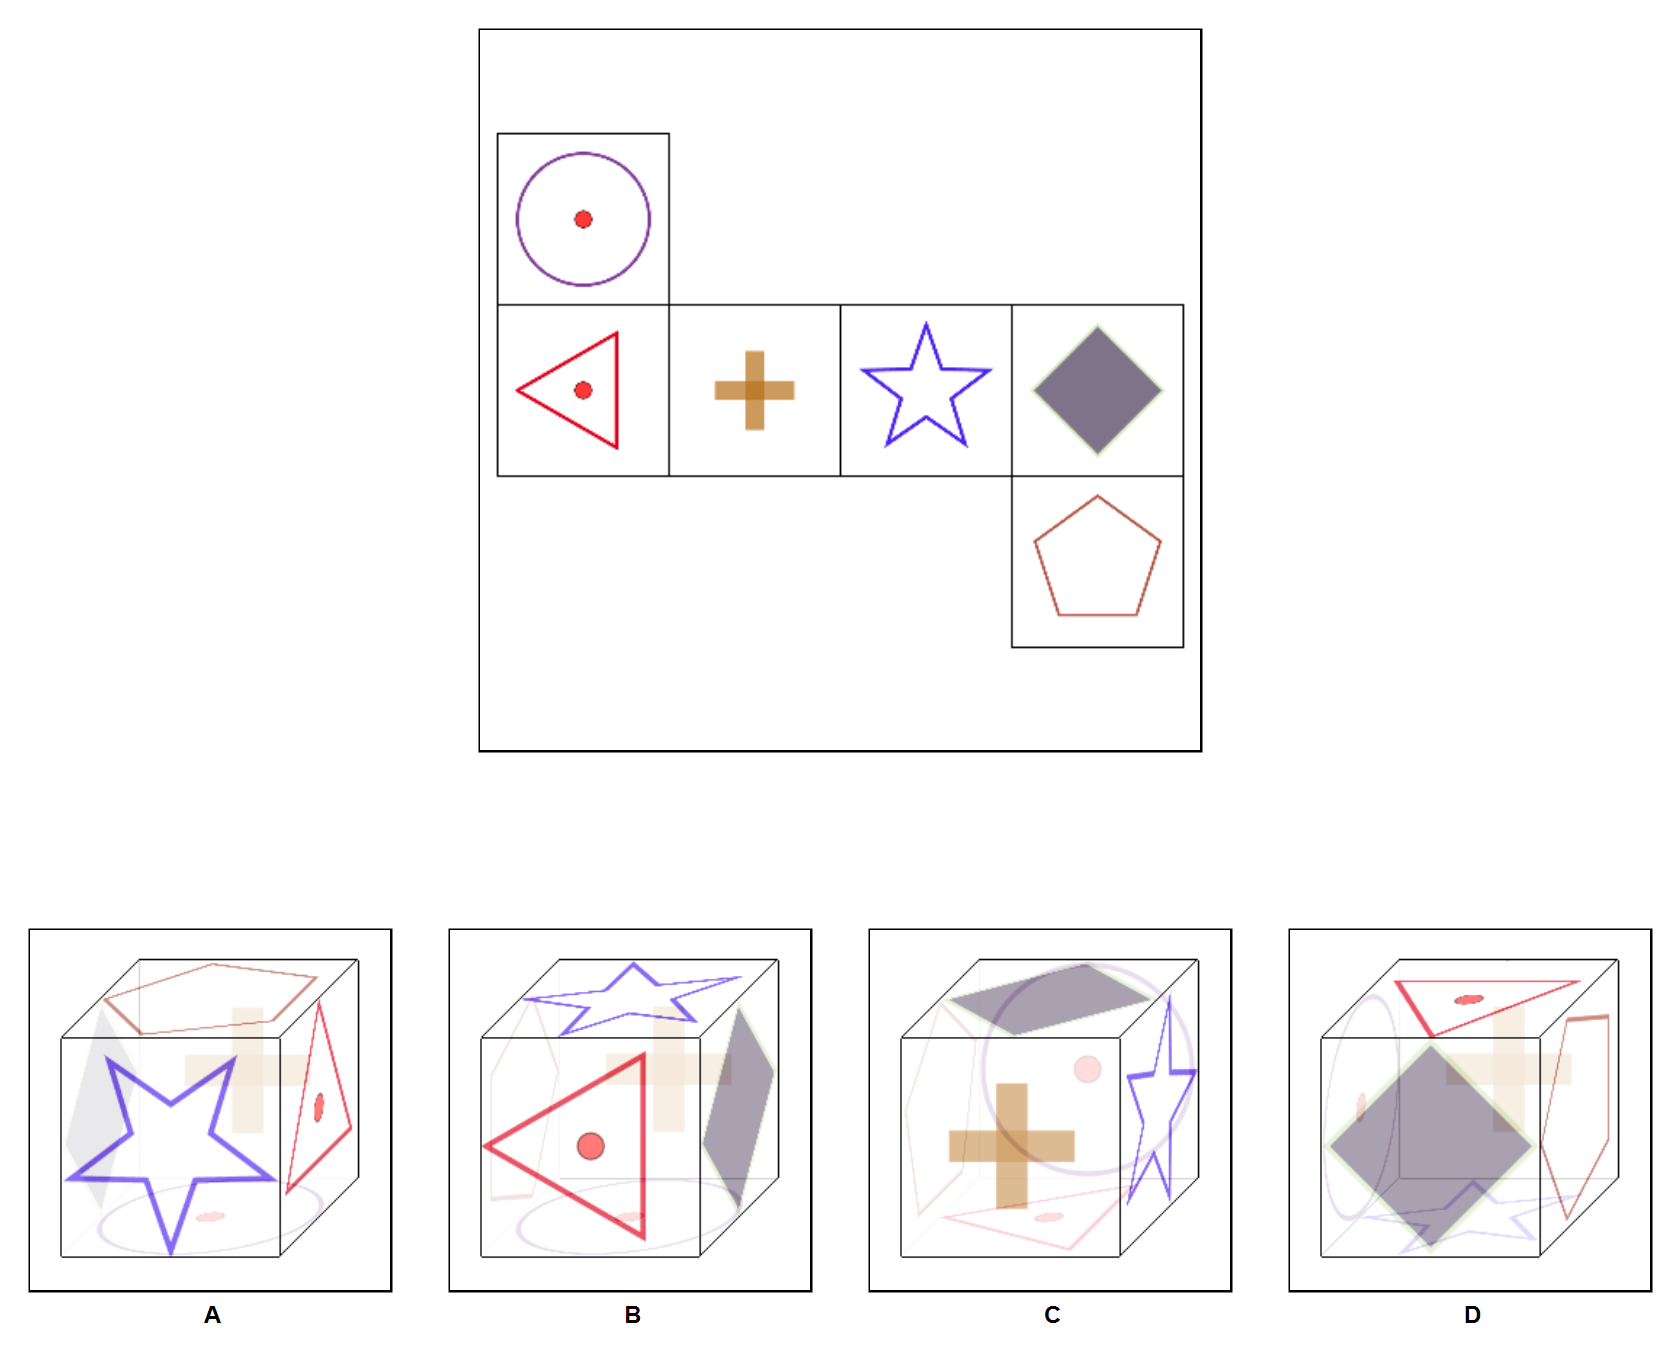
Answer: D